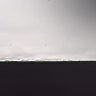
Metastatic tissue present: no